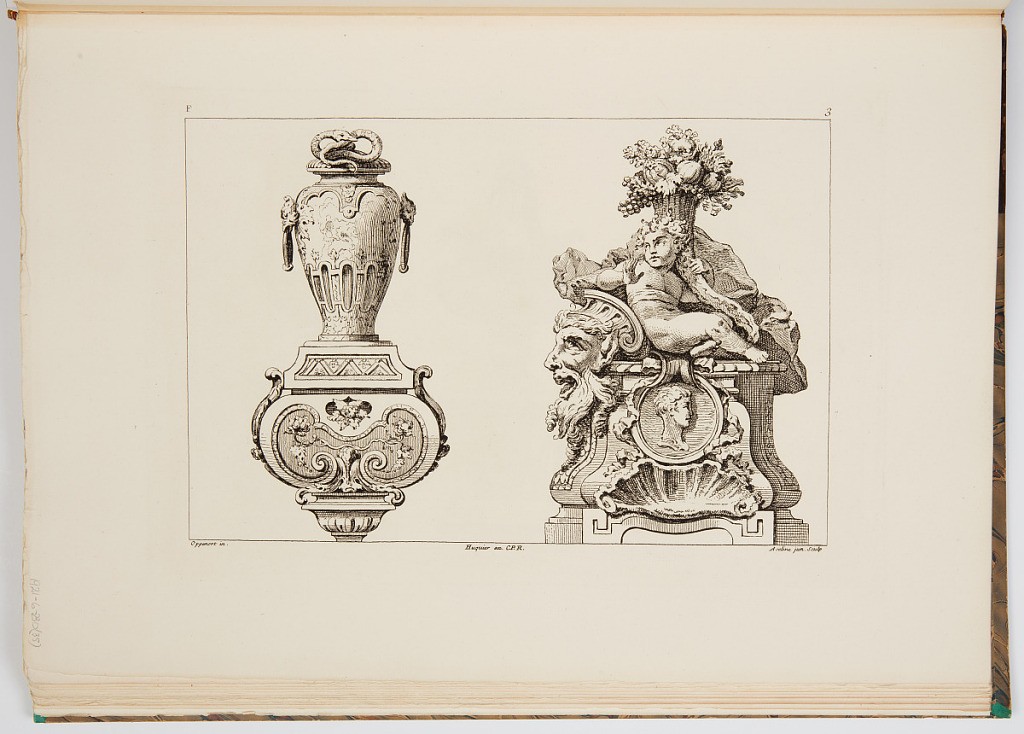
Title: Andiron Designs
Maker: Gilles-Marie Oppenord, French, 1672–1742
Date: ca. 1900
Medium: Photomechanical print
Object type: Bound print
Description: Designs of two andirons; the left andiron is a scrolling cartouche topped with a vase with a snake on its lid; the right andiron has a putto holding a cornucopia on top of a pedestal with mascarons, shells, and a portrait medallion. The plate is signed and numbered.